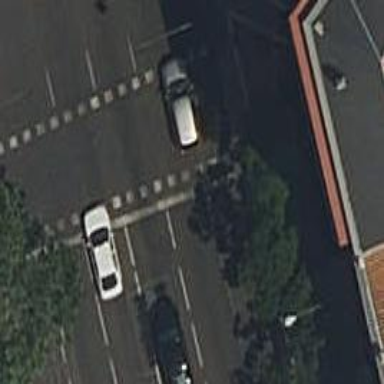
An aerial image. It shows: Road crossing with traffic signals.